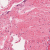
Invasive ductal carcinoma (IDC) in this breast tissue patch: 0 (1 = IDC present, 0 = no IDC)